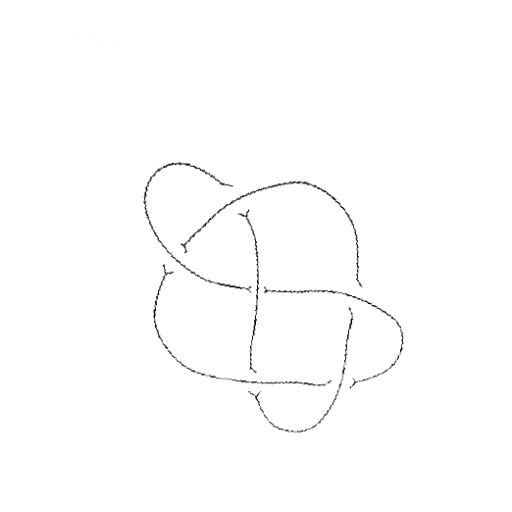
Crossing number: 6